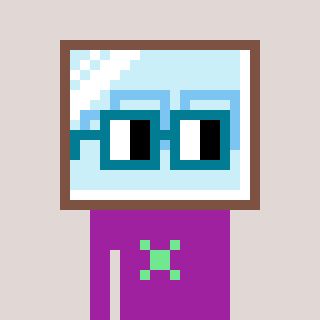
a pixel art character with square dark green glasses, a mirror-shaped head and a magenta-colored body on a warm background